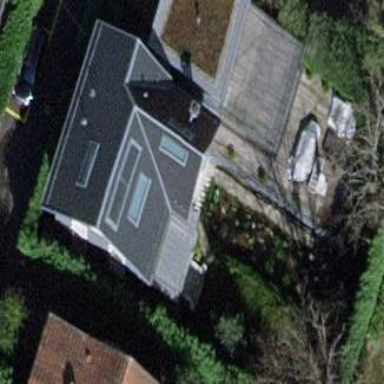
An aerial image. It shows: Garden enclosed by fence.